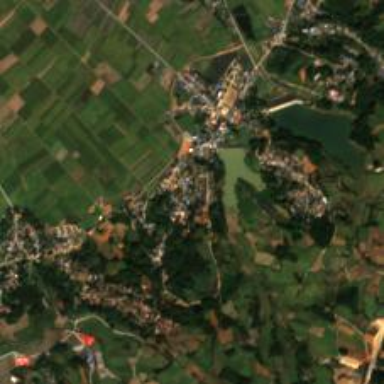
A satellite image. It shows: Village.